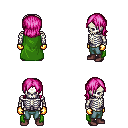
a pixel art fantasy rpg character, male body template, skeleton, green cape, teal pants, pink long bangs hairstyle, gold gloves, maroon shoes, four views (front, back, left, right), 2x2 character sprite sheet, small pixel art, hard edges, no anti-aliasing